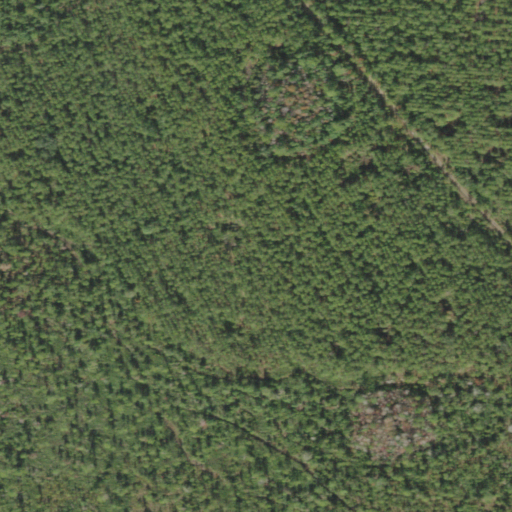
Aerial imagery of island in Florida named East Durrance Island containing evergreen forest and woody wetlands